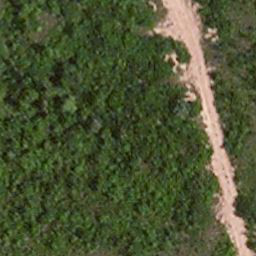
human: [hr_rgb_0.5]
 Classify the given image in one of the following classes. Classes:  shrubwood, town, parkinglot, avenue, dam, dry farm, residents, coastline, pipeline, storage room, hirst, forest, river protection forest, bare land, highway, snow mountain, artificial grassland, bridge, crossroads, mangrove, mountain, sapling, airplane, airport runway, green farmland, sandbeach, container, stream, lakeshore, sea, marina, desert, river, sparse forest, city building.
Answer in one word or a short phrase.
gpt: avenue